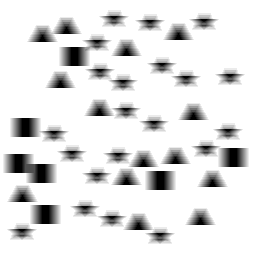
Squares: 7
Triangles: 14
Stars: 21
Total shapes: 42